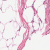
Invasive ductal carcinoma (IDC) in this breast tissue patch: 0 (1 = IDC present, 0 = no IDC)